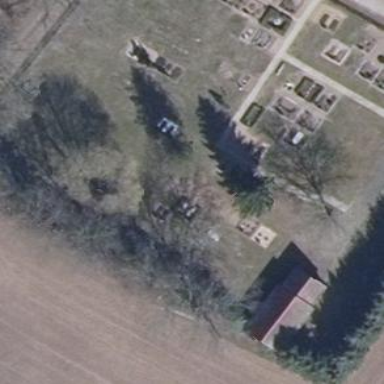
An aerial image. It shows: Cemetery.